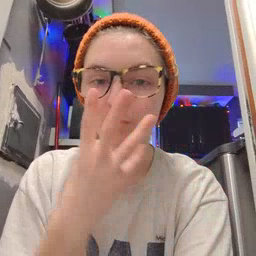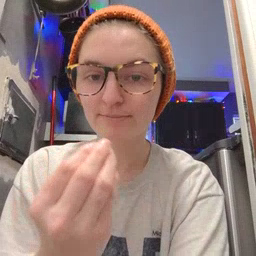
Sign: wolf